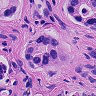
Metastatic tissue present: yes